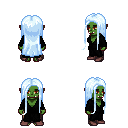
a pixel art fantasy rpg character, female body template, orc, green skin, gray robe, robe skirt, white cyan extra-long hairstyle, maroon shoes, four views (front, back, left, right), 2x2 character sprite sheet, small pixel art, hard edges, no anti-aliasing